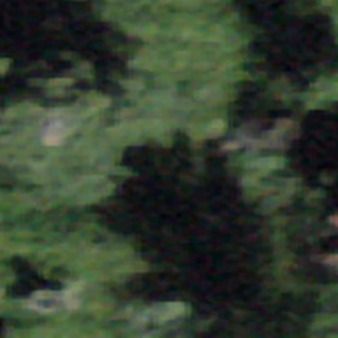
Label: other